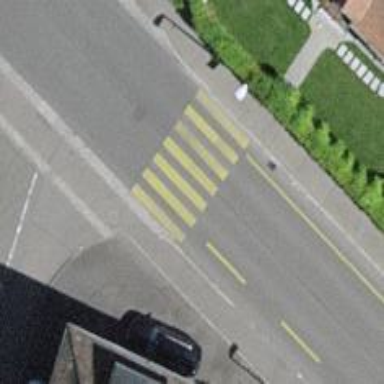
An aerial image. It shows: Uncontrolled zebra crossing on the road.